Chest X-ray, AP view. Patient: 22 years old, sex F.
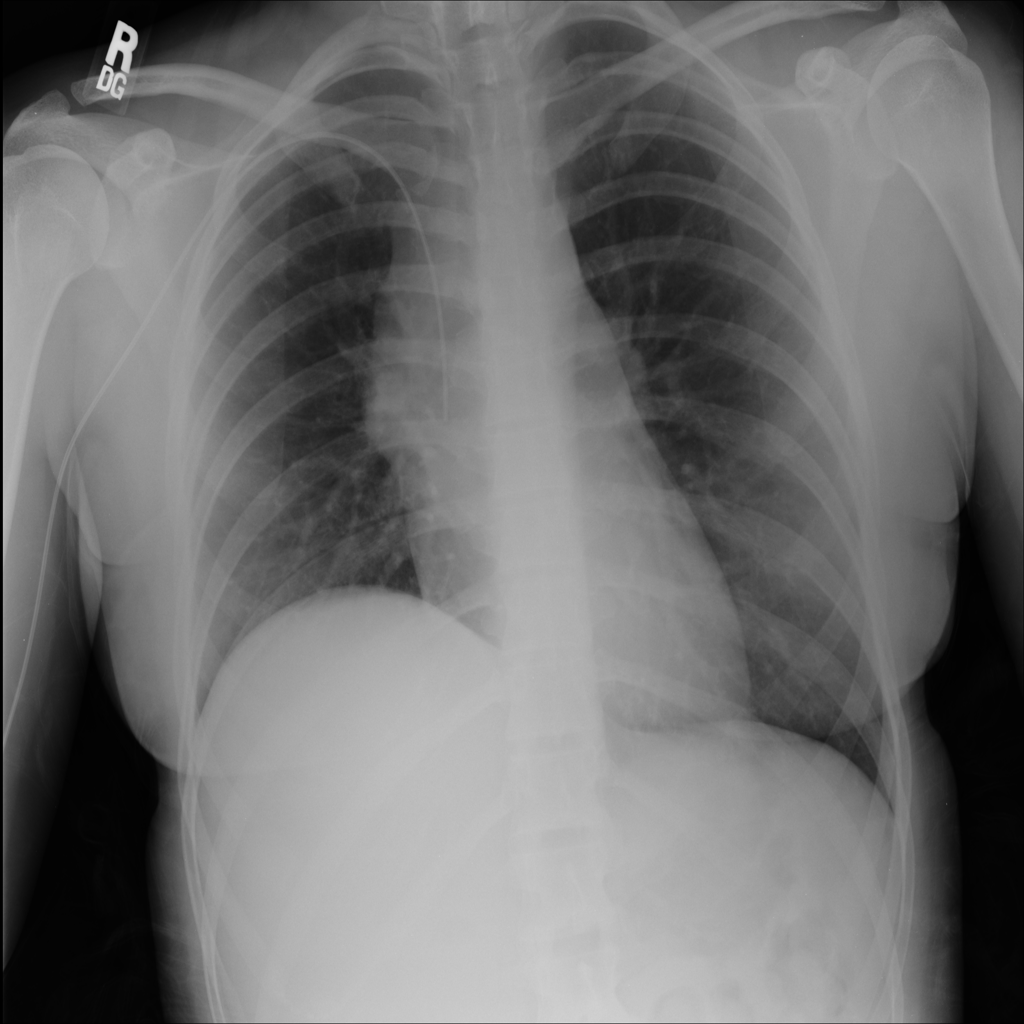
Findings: No Finding